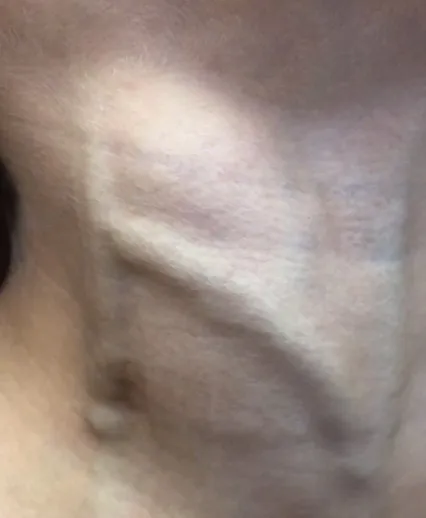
Right lateral neck mass during Valsalva maneuver.
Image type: medical_photograph (skin_photograph)